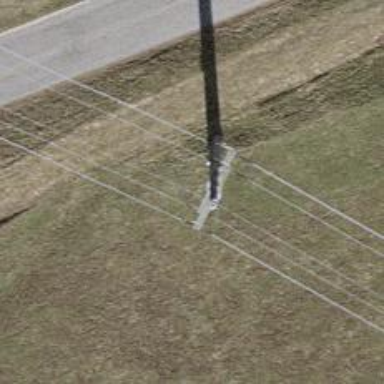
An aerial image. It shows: Power line in the image.